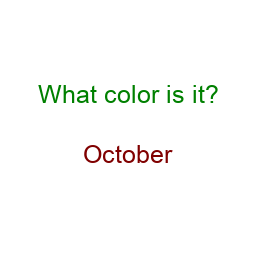
Color: maroon
Background color: white
Question text color: green